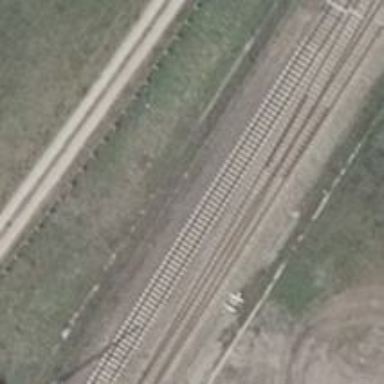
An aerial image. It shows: Railway switch.